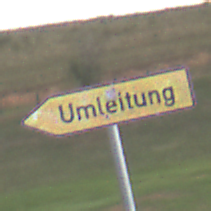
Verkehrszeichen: UmleitungswegweiserLinksweisend
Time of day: SunriseSunset
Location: Outdoor (RoadRail)
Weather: PartlyCloudy
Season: NotSpecified
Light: Natural